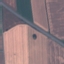
Land use / land cover: Highway